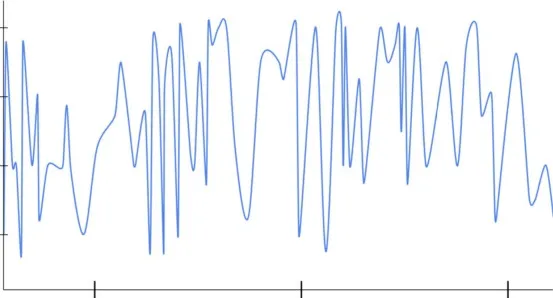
Catatonia: the Alteration in Stupor and Excitation. The data for this graph was gathered from the nursing notes documented over the course of a 3-week admission prior to the diagnosis of catatonia. Four of the authors independently reviewed the notes and rated the psychomotor behavior from -2 to +2. Excitation was scored as a 2, stuporous catatonia was rated a negative 2. Further information on this scale can be found in the Supplementary Material.
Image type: chart (chart)